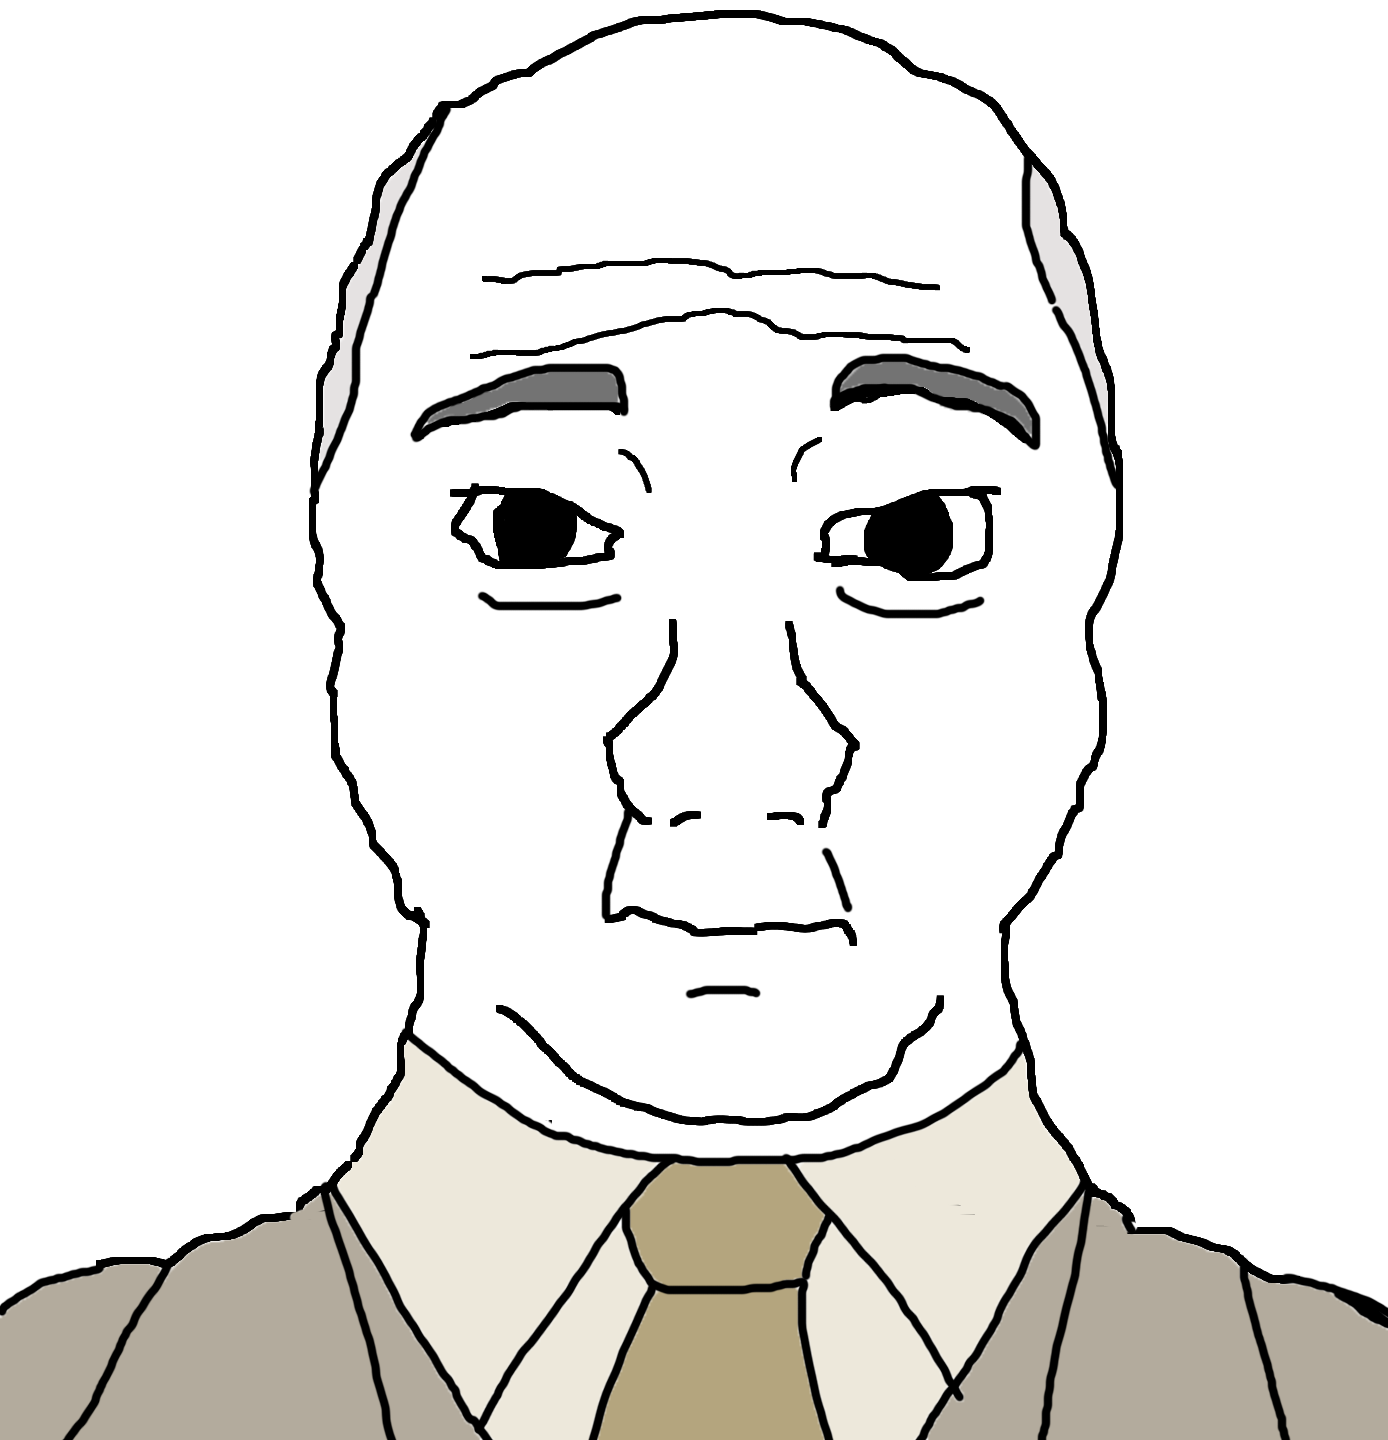
Label: 5_Front_Wojak